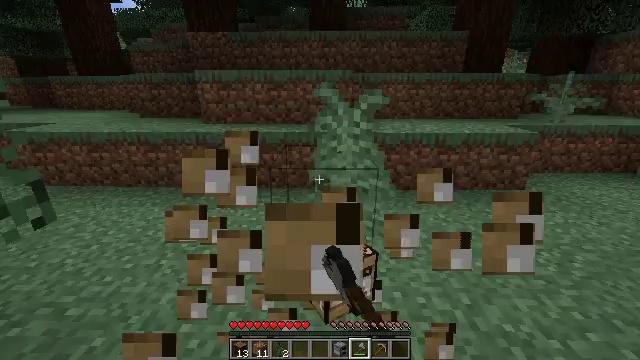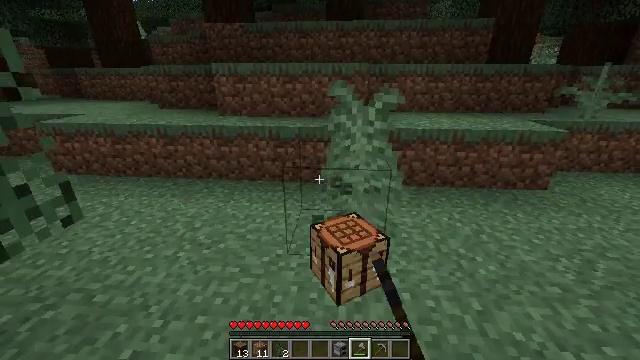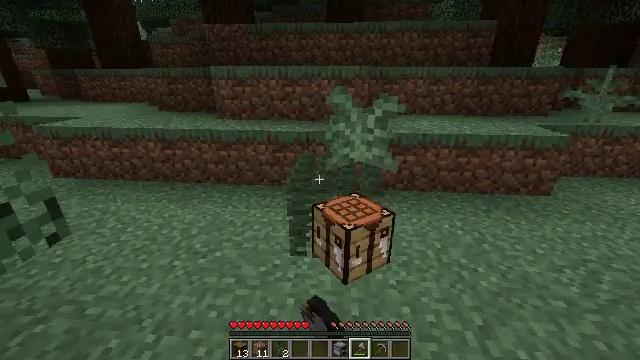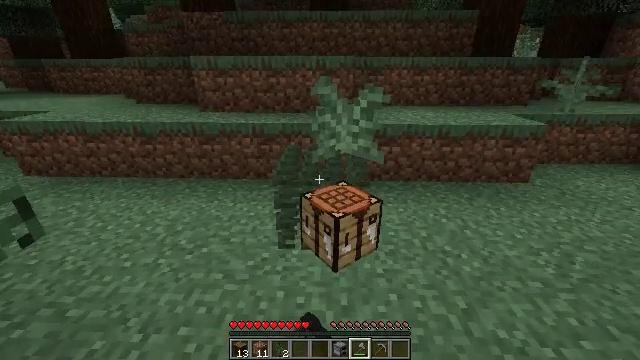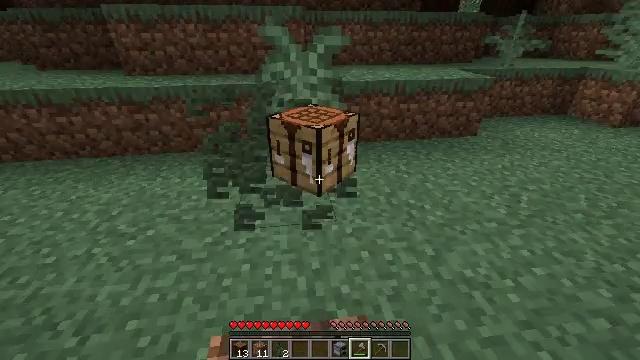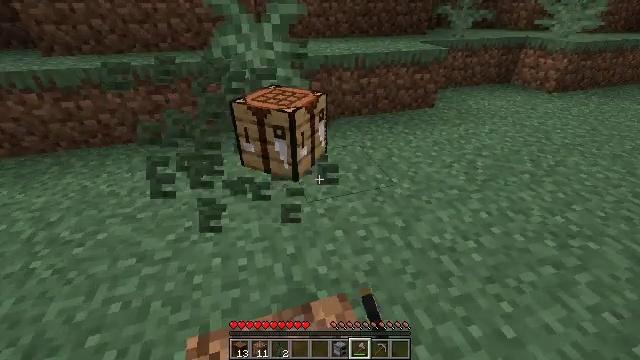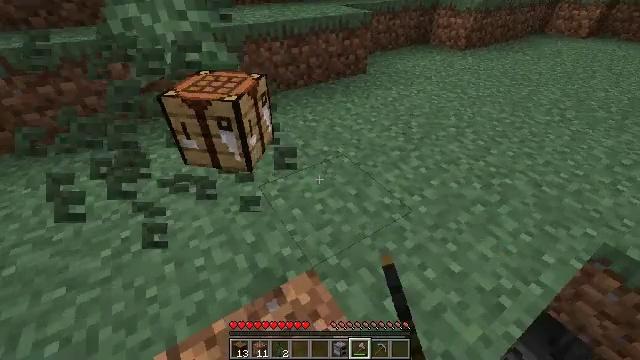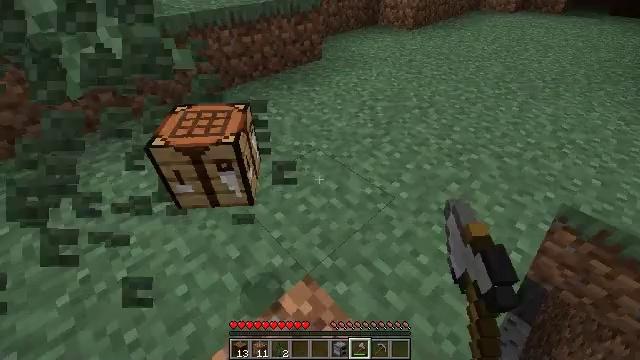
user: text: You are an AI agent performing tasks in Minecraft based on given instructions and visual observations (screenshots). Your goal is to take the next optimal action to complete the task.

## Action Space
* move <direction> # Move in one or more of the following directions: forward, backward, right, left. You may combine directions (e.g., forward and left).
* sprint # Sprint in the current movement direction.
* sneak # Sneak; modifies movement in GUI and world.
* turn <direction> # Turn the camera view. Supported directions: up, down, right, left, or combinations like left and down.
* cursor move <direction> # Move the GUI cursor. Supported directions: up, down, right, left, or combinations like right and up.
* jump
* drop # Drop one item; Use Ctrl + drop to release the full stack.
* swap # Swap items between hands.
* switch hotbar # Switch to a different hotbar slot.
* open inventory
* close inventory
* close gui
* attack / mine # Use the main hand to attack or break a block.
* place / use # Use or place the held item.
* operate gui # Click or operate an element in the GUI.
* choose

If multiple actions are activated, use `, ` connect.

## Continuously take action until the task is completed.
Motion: motion action
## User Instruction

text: Break the large fern to clear the space.
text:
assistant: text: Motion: move forward, turn left and down, attack / mine, jump
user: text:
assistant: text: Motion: move forward and move left, attack / mine, jump
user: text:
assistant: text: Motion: move forward and move left, turn right and down
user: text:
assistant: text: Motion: move forward and move left, turn right and down
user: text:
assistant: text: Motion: move forward and move left, turn right and down
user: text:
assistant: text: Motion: move forward and move left, turn right and down
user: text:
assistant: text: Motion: move forward and move left, turn right and down
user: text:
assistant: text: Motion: no_op